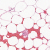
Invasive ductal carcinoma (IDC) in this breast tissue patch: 0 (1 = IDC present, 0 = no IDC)